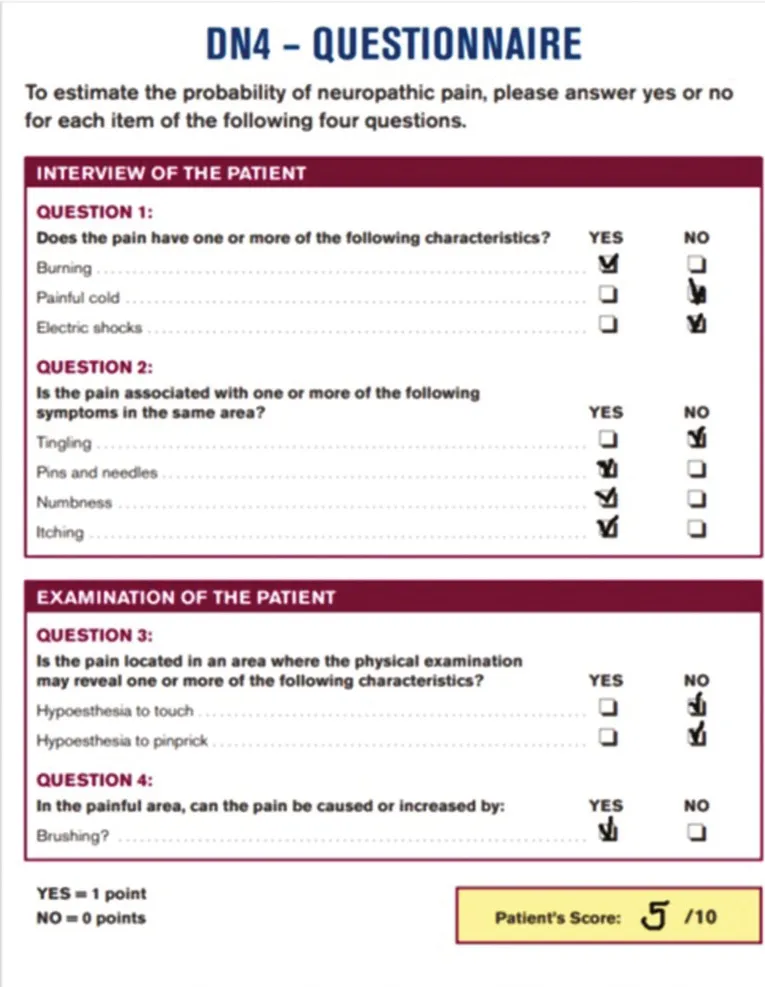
Translated DN4 questionnaire filled at the pain consultation. The total score was 5/10. The DN4 is used as a diagnostic tool and the cut-off for neuropathic pain is 4 (3).
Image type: chart (chart)